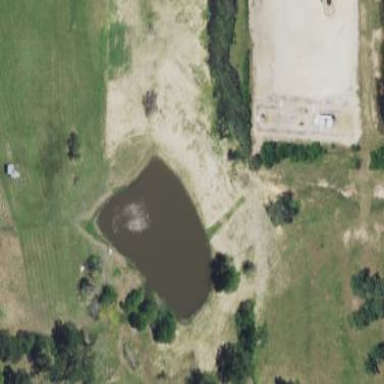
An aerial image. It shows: Pond surrounded by natural water.